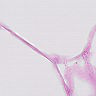
Metastatic tissue present: no